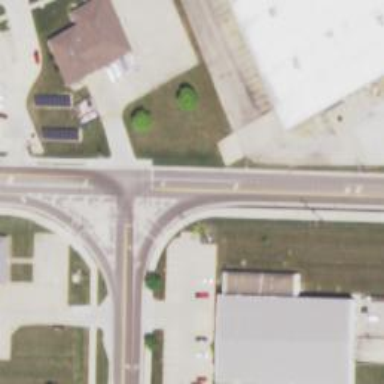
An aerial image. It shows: Solid crossing edge road marking.